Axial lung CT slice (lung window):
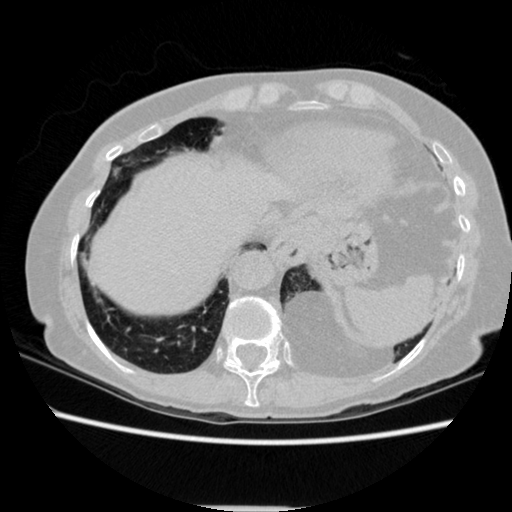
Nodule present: no